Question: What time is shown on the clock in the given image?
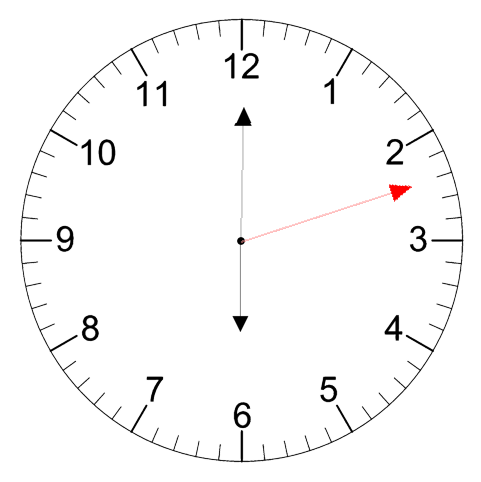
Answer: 06:00:12